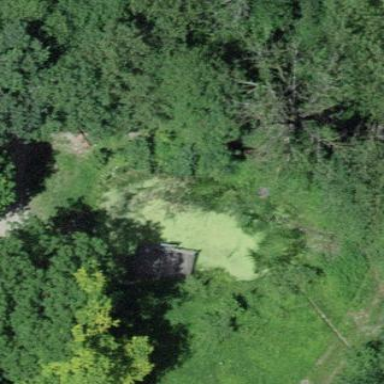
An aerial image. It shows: Serene pond surrounded by nature.